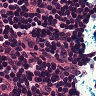
Metastatic tissue present: no